Interaction volume radius: 5 \u00c5
Interaction volume height: 20 \u00c5
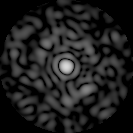
Disorder parameter: 0.7781